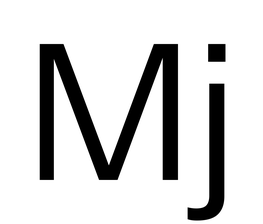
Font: InstrumentSans_Regular